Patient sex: M
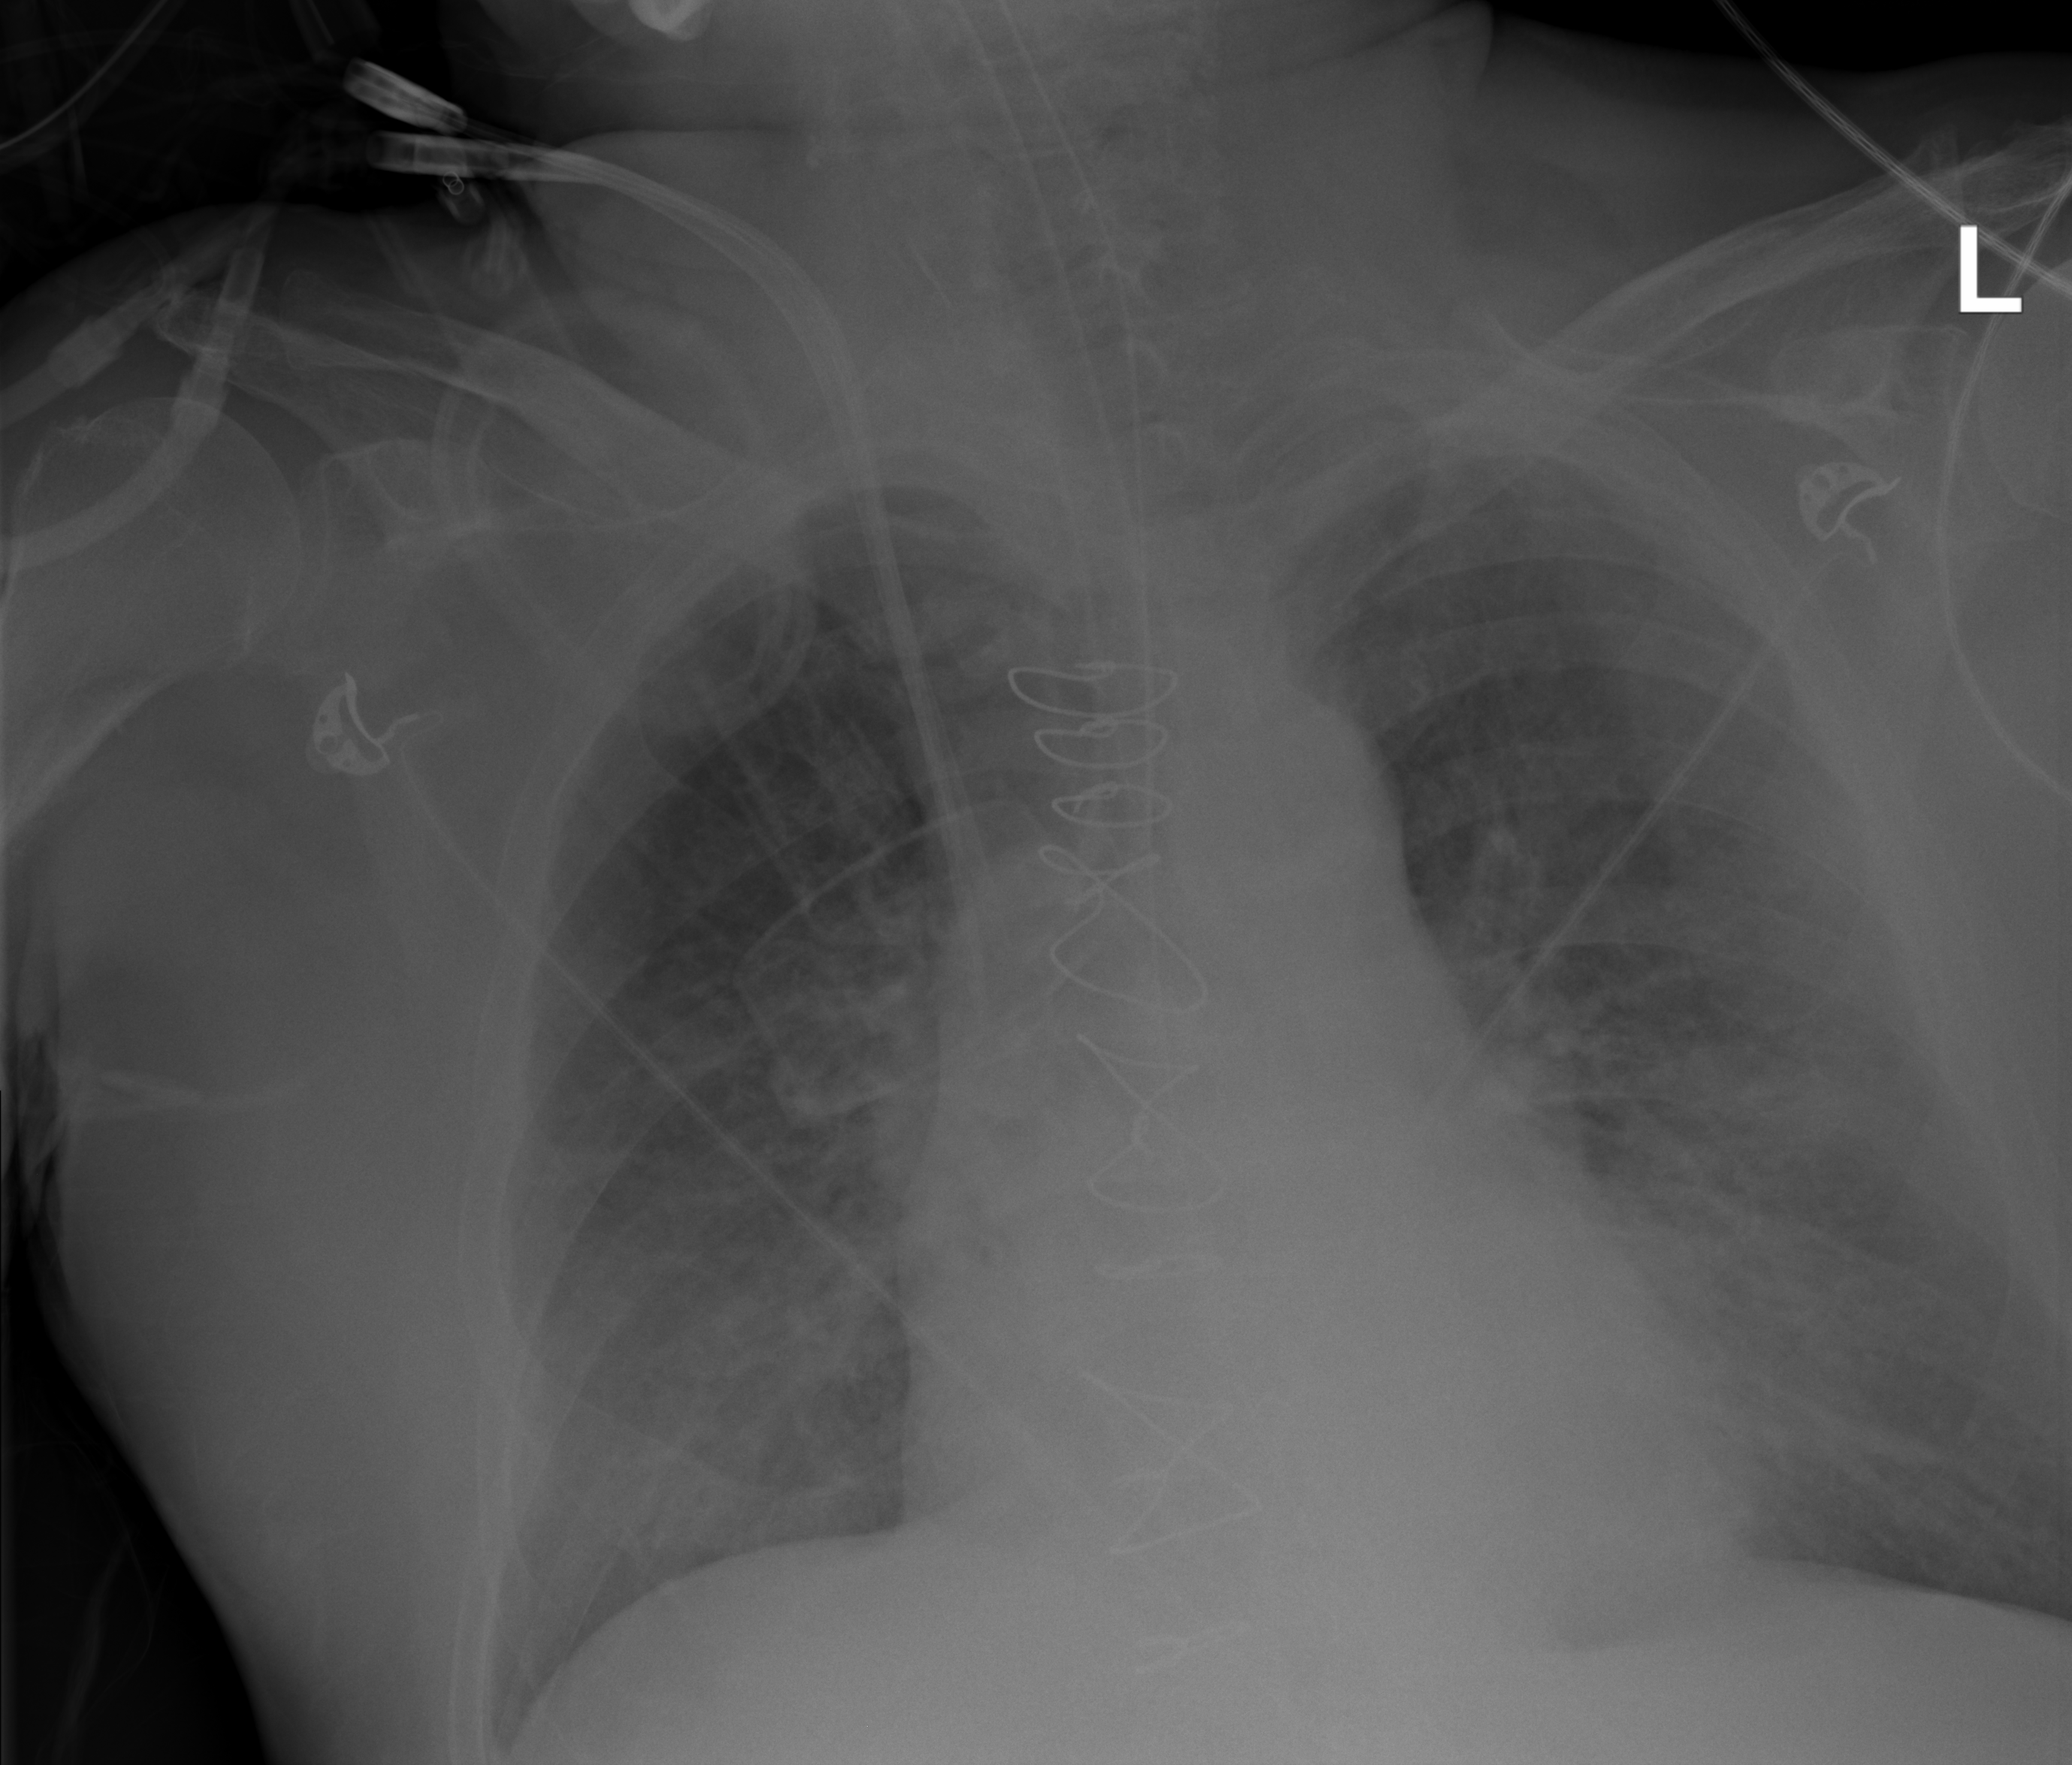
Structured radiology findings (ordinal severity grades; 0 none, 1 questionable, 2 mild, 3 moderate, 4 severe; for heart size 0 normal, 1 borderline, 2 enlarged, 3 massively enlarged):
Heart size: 2
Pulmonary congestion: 2
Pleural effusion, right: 2
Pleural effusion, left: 2
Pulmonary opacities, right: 2
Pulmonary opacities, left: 2
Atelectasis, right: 2
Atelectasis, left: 2